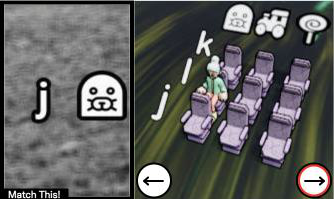
Task: seats
Answer: no